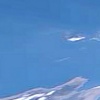
Label: water